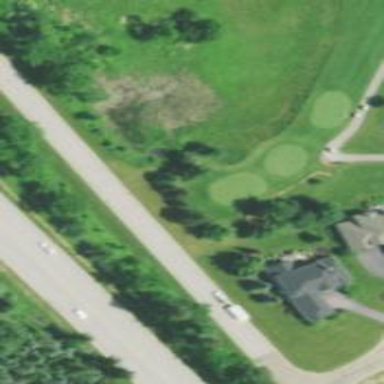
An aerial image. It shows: Grass area designated as golf tee.